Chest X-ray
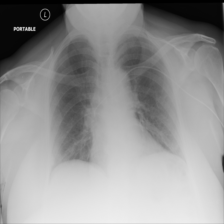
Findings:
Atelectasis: negative
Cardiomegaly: negative
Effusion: negative
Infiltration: negative
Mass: negative
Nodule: negative
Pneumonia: negative
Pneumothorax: negative
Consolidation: negative
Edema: negative
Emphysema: negative
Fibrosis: negative
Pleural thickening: negative
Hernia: negative